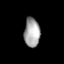
Tissue: prostate
Cell type: Epithelial cells
Senescence score: 0.2192
Nuclear area (px): 453
Mean DAPI intensity: 164.821